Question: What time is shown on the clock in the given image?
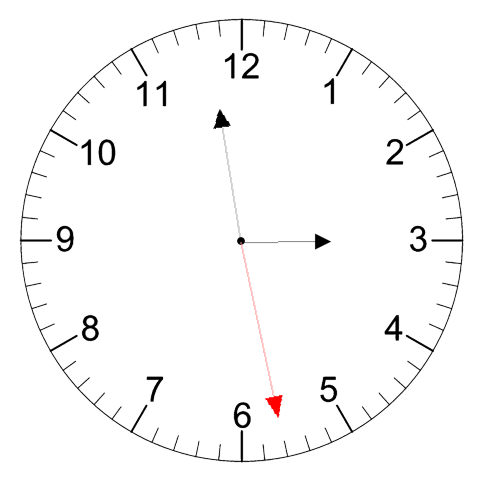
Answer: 02:58:28